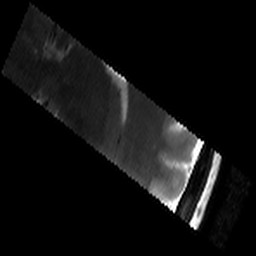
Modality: T2w
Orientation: sagittal
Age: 23
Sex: male
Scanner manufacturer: siemens
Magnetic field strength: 3 T
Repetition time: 8.02 s
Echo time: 0.08 s